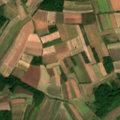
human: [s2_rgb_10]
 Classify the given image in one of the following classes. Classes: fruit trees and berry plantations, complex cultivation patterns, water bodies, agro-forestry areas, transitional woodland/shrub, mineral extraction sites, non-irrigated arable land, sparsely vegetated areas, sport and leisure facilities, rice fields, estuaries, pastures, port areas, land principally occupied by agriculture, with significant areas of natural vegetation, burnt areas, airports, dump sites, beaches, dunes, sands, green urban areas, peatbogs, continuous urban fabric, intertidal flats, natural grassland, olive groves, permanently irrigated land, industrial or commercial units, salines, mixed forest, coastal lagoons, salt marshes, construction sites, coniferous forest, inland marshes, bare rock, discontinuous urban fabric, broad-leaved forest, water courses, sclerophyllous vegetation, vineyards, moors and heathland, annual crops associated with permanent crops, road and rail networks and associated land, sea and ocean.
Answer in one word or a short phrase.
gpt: non-irrigated arable land, complex cultivation patterns, land principally occupied by agriculture, with significant areas of natural vegetation